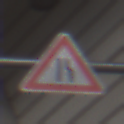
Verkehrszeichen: EinseitigVerengteFahrbahnRechts
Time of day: MorningAfternoon
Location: Roofed (Urban)
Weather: PartlyCloudy
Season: NotSpecified
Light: Natural